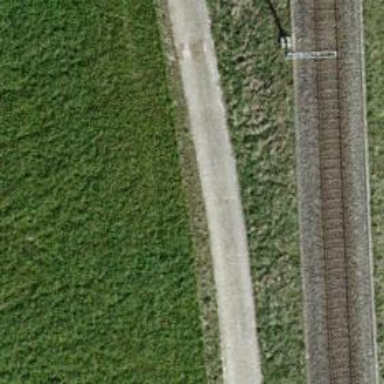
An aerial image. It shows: Track with grade1 tracktype.